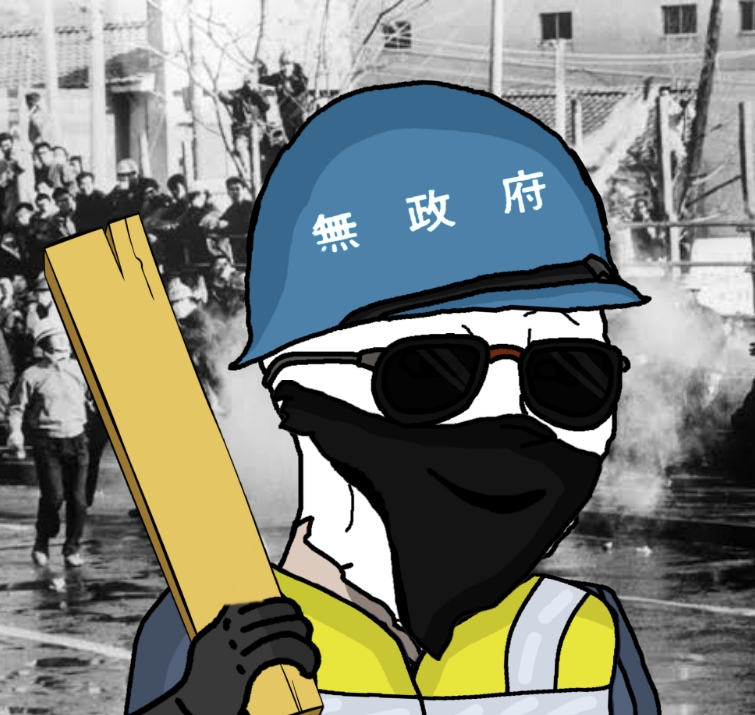
Label: 5_Wojak_with_Background